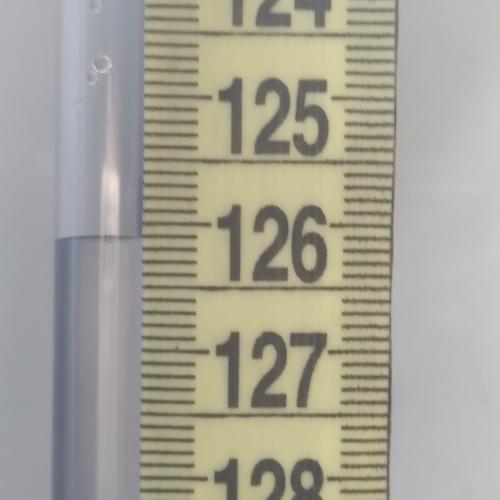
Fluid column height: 126.1 cm